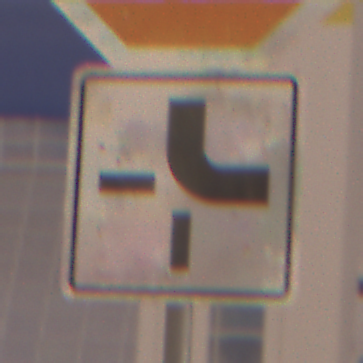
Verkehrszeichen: VerlaufVorfahrtsstrasse4
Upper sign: Stop
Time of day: Night
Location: Outdoor (Urban)
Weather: Overcast
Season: Winter
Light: Artificial